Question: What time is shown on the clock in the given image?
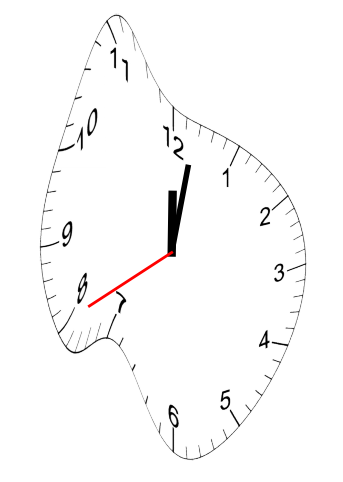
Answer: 12:01:40